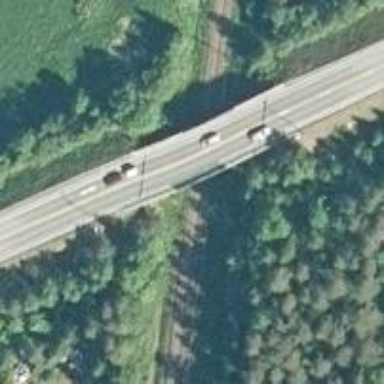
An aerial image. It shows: Asphalt road designated as trunk highway.